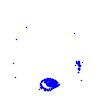
Particle: kaon